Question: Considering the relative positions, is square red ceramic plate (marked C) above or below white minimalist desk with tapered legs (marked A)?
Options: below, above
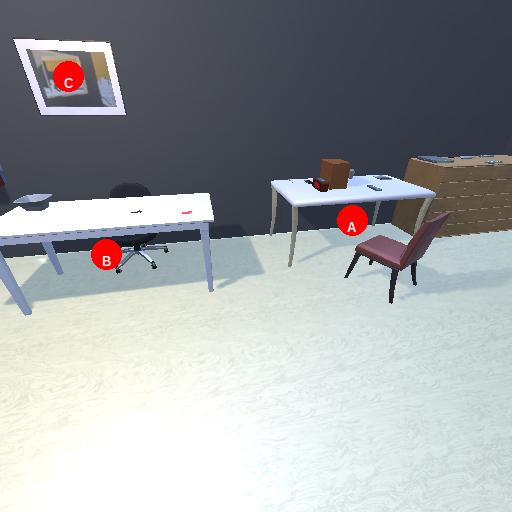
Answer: below